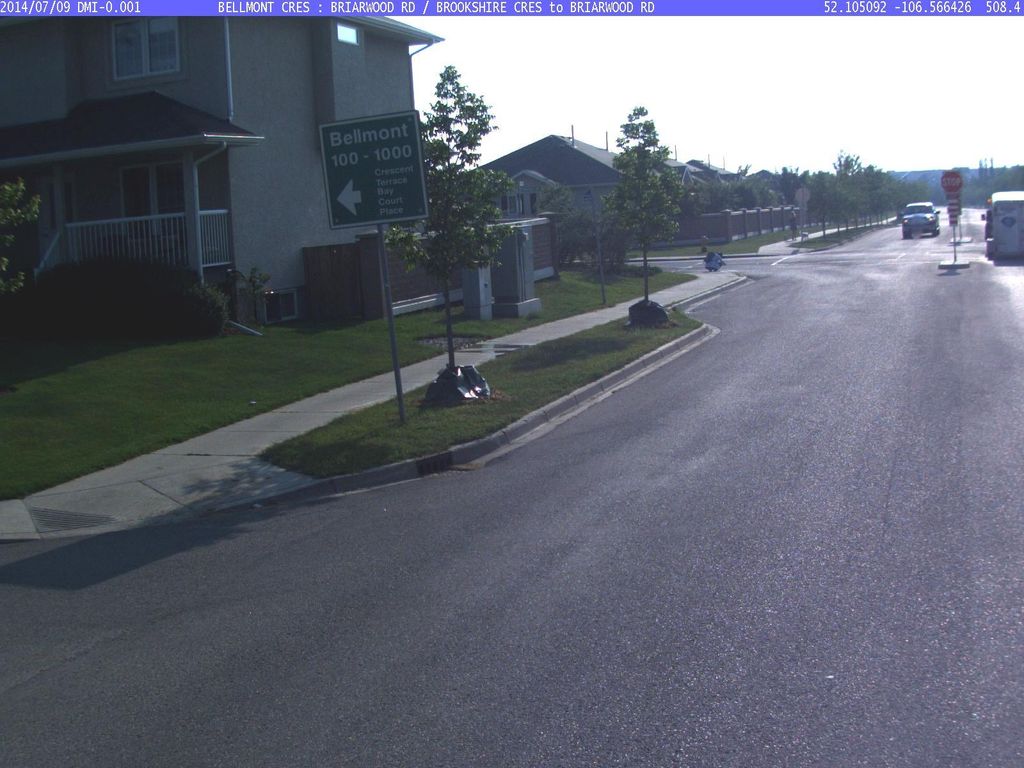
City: saskatoon